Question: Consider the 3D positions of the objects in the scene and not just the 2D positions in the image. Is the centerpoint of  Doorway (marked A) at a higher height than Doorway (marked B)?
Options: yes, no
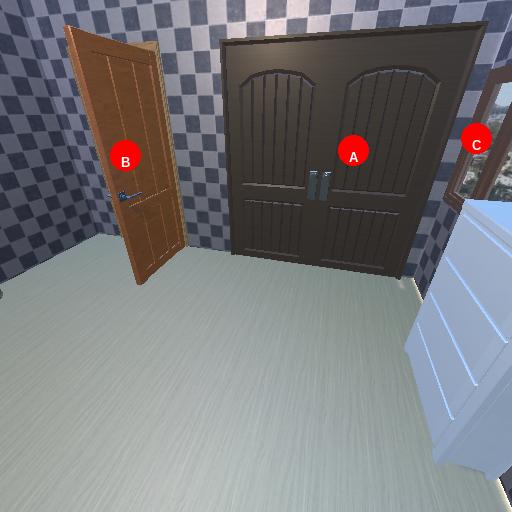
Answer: yes